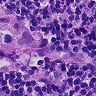
Metastatic tissue present: yes